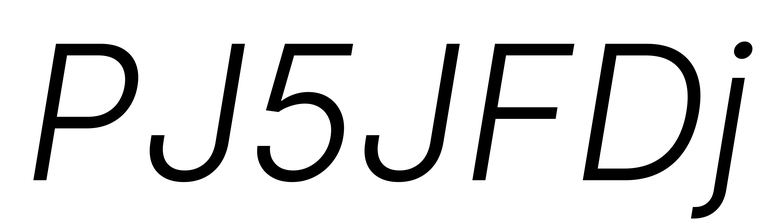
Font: Inter-Italic_Light_Italic